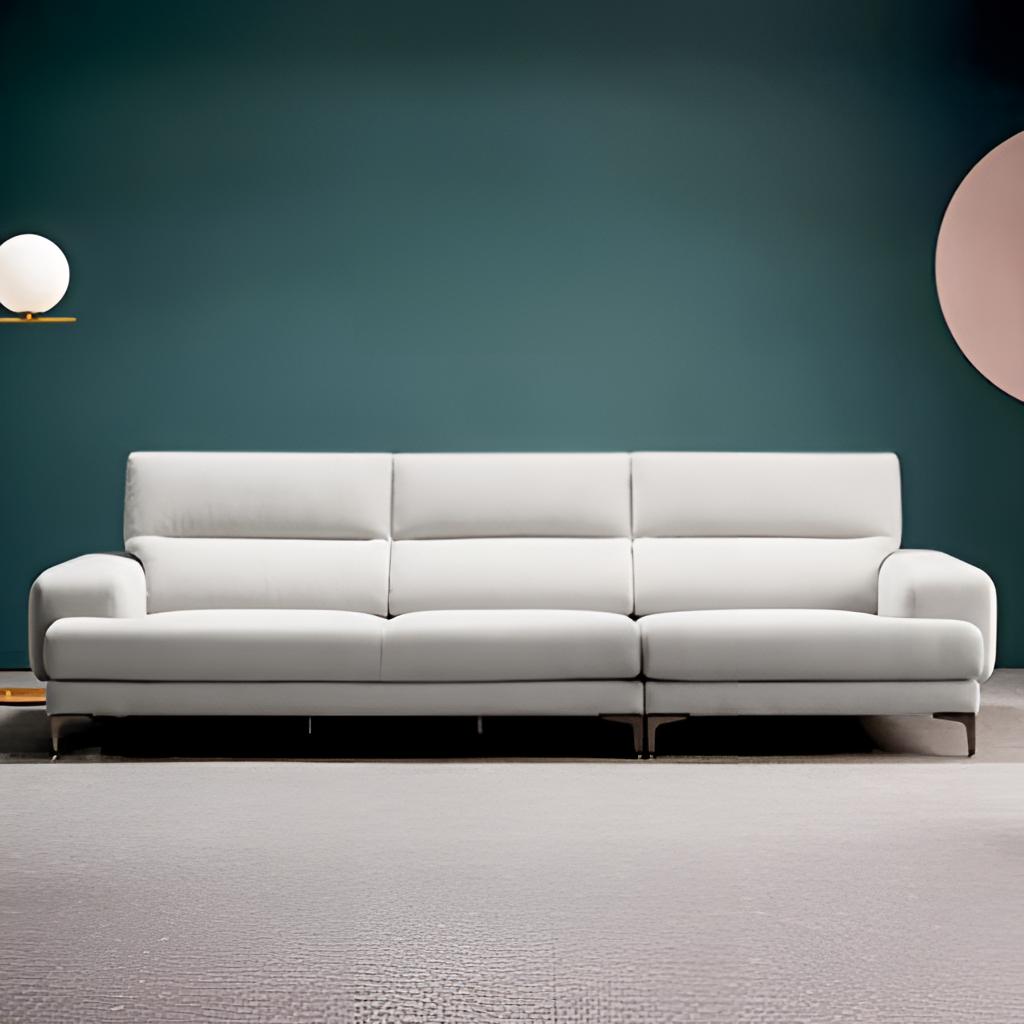
leather sofa, living room, teal paint wallpaper, with solid pattern, carpet flooring, with solid pattern, contemporary